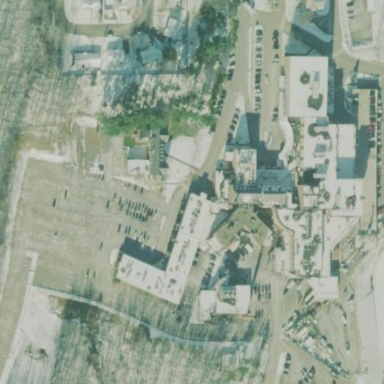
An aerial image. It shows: Hospital.